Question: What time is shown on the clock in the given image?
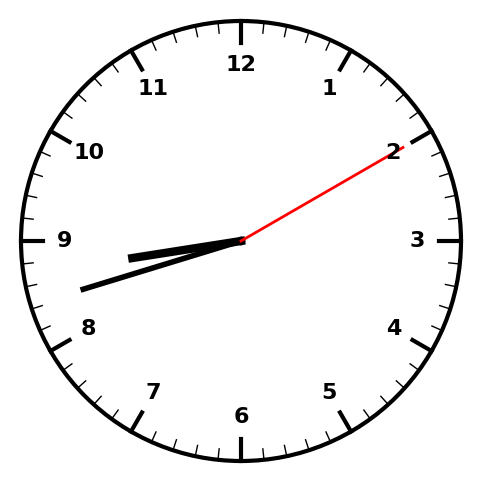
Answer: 08:42:10